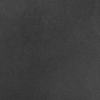
Label: dusty